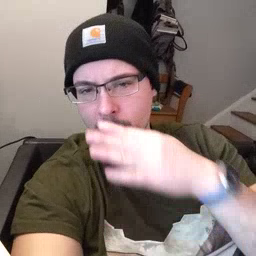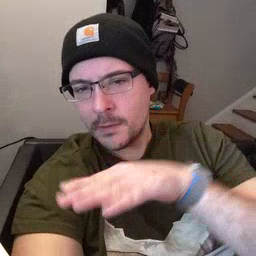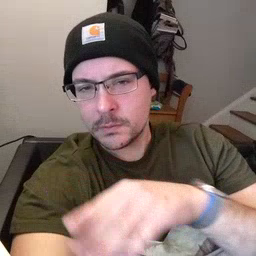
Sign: elephant